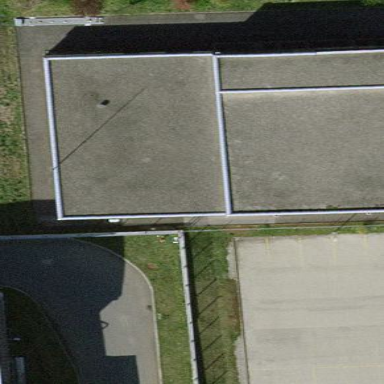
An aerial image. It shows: Distribution substation building.